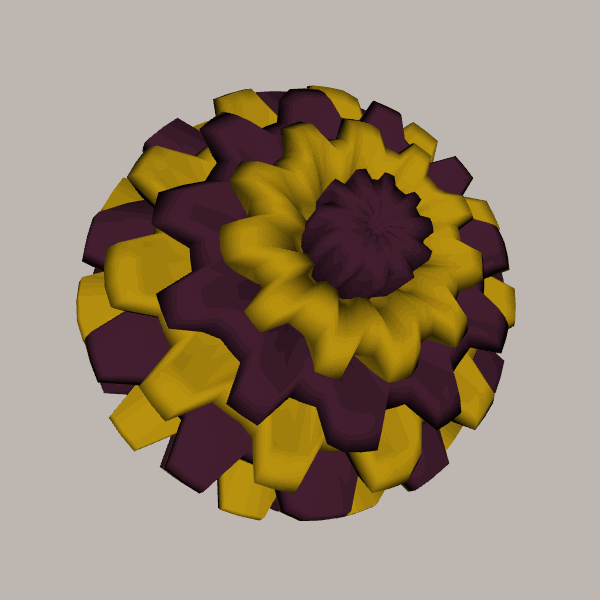
Background: light